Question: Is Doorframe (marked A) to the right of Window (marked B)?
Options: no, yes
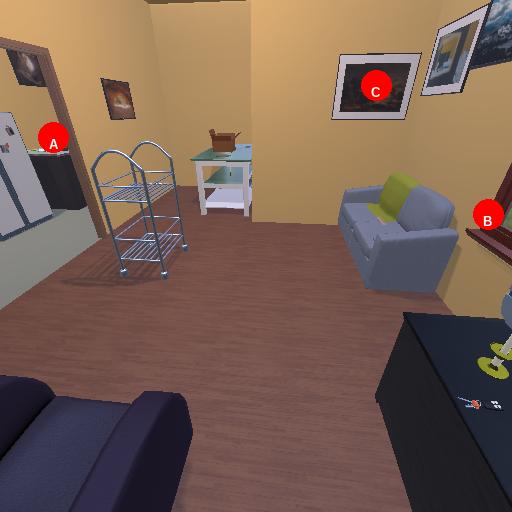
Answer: no